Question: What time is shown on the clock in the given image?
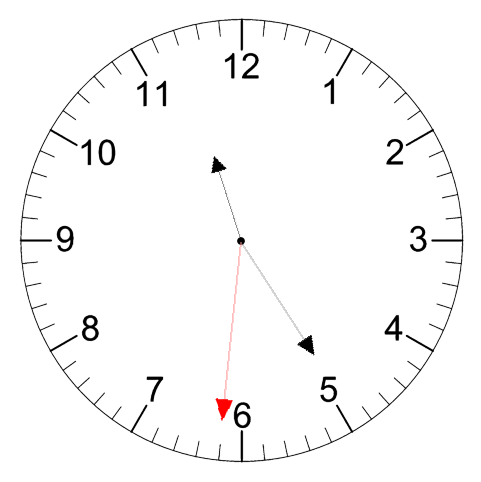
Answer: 11:24:31